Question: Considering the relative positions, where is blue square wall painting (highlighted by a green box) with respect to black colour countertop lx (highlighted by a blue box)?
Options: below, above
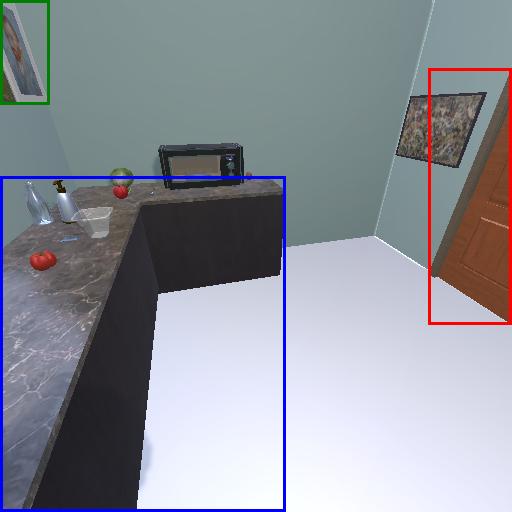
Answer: below